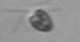
Label: Pyramimonas